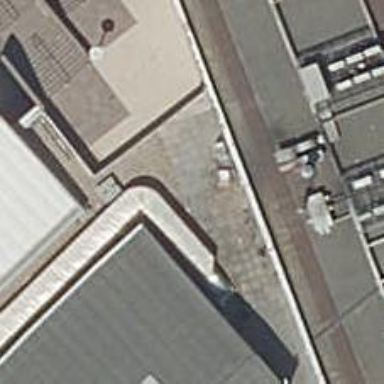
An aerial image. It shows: Clothing store.